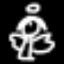
Label: angel